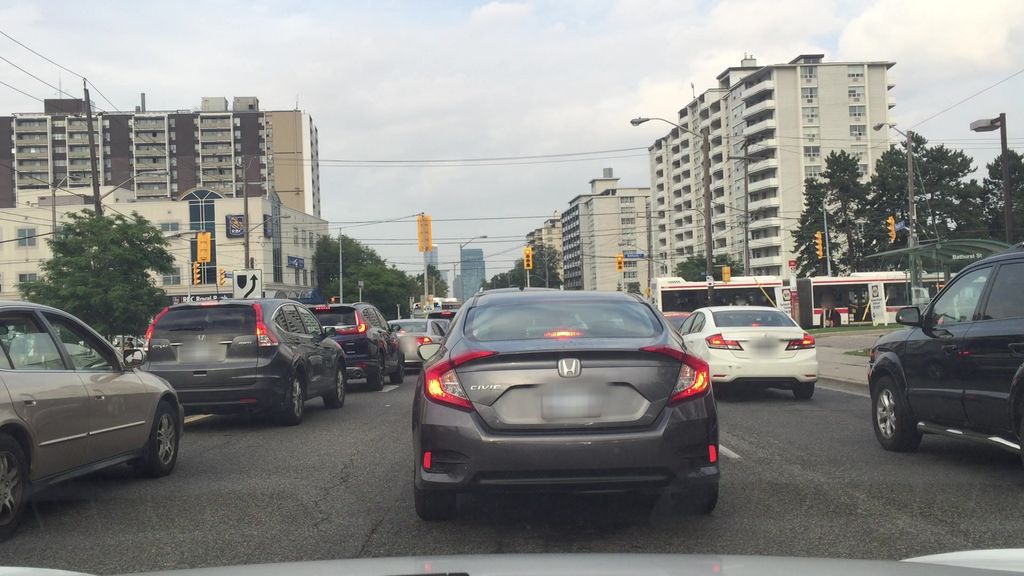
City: toronto